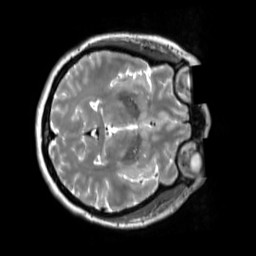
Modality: T2w
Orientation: axial
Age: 47
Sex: female
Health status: ill
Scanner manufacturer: siemens
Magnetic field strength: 3 T
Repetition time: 2.8 s
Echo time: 0.326 s